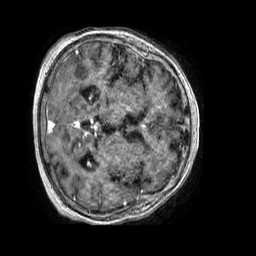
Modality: T1w
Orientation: axial
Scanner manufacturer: philips
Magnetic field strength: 1.5 T
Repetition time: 0.007704 s
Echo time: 0.003542 s